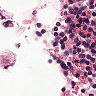
Metastatic tissue present: no